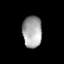
Tissue: lung
Cell type: Endothelial cells
Senescence score: 0.6224
Nuclear area (px): 605
Mean DAPI intensity: 165.098